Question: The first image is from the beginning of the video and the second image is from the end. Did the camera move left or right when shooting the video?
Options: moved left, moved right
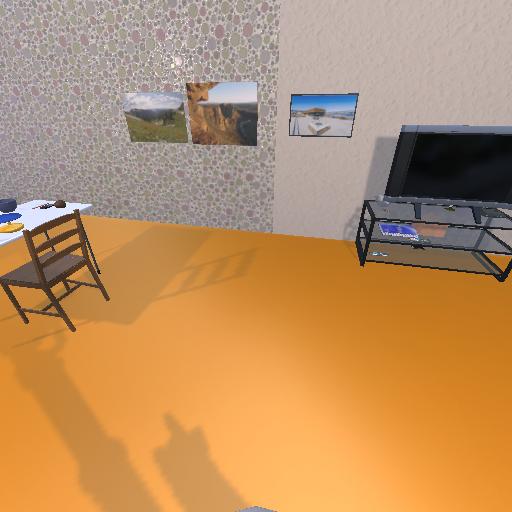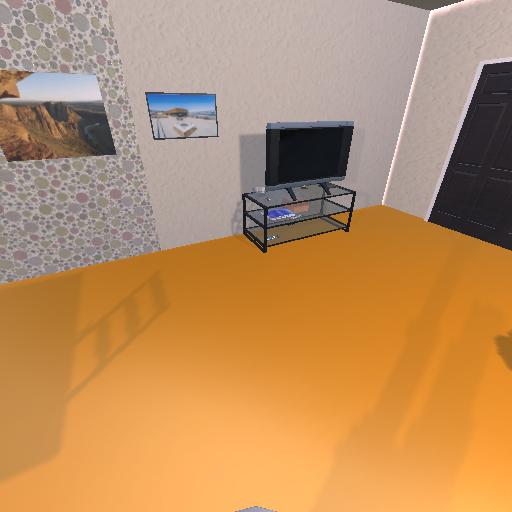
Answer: moved left